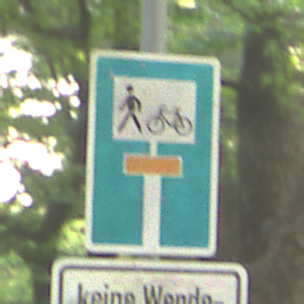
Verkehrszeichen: SackgasseRadverkehrFussgaengerDurchlaessig
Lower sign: HinweisGeaenderteVorfahrtVerkehrsfuehrungVerkehrsregelung3
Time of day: MorningAfternoon
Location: Outdoor (RoadRail)
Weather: Clear
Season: NotSpecified
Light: Natural